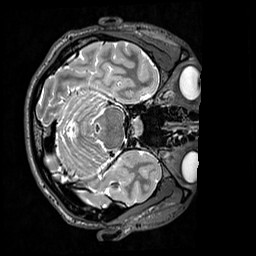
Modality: T2w
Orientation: axial
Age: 23
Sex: male
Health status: healthy
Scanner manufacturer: siemens
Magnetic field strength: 3 T
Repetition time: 3.2 s
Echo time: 0.568 s